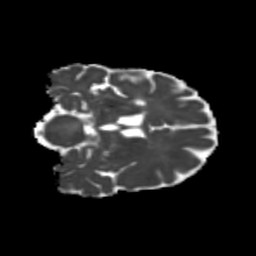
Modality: MD
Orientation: coronal
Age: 50
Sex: female
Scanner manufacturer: siemens
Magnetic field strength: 3 T
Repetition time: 5.25 s
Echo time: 0.08 s